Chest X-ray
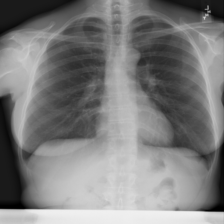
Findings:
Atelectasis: negative
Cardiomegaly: negative
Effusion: negative
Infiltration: negative
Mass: negative
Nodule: negative
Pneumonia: negative
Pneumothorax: negative
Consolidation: negative
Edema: negative
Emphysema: negative
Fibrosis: negative
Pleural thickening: negative
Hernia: negative